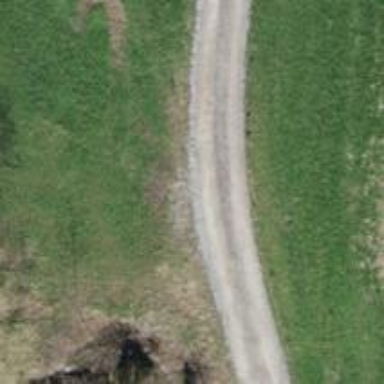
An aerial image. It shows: Unpaved track road.